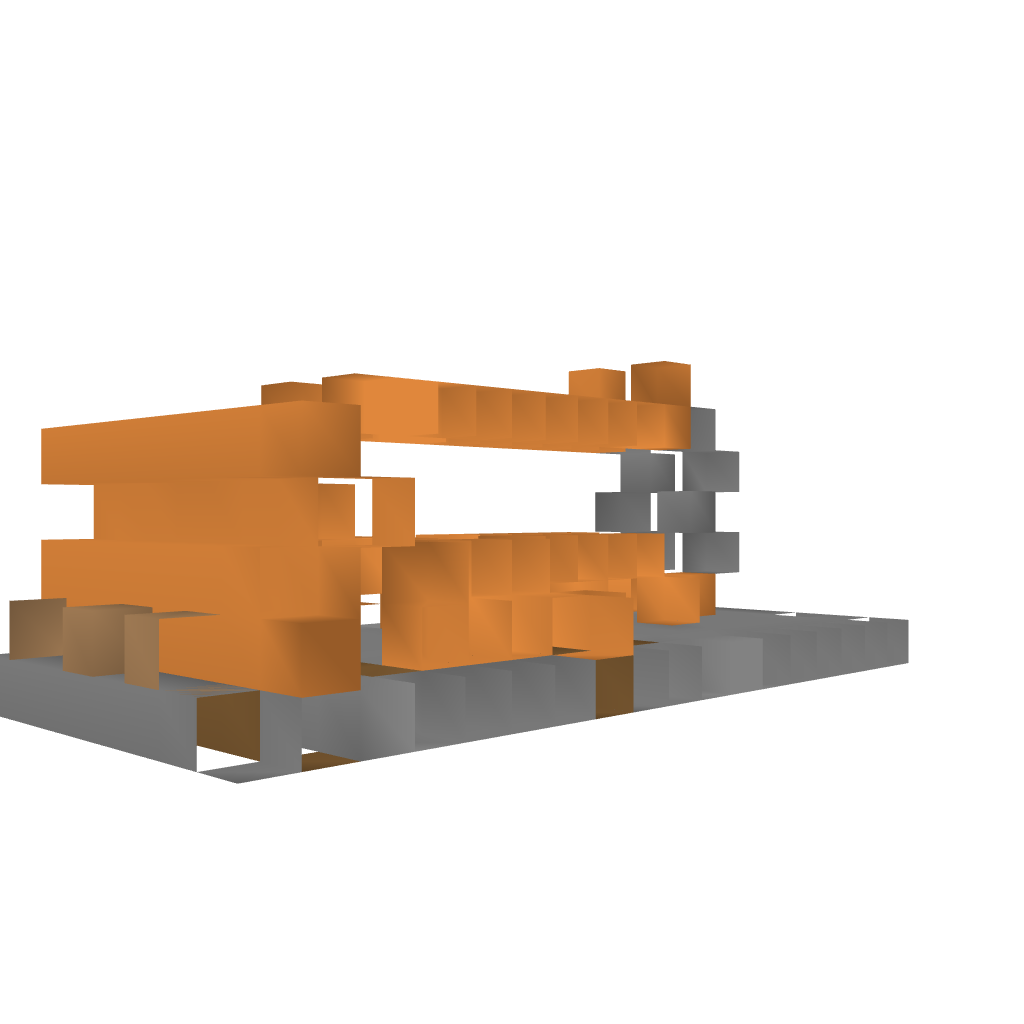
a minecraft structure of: Redstone User Control Panel bad low quality